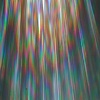
Label: sunburn